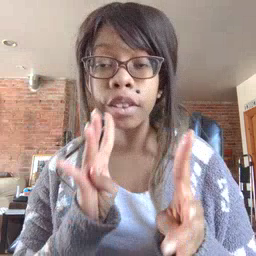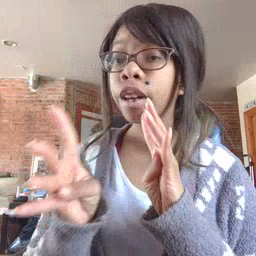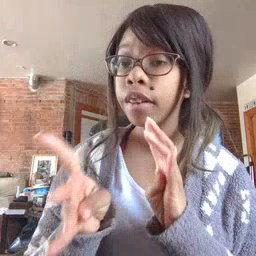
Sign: talk